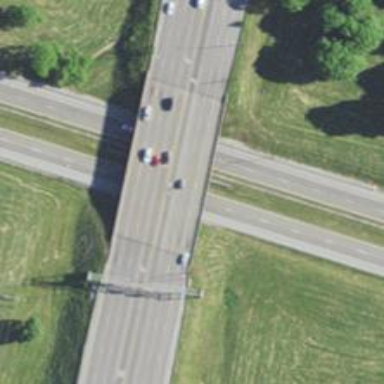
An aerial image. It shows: Primary highway.